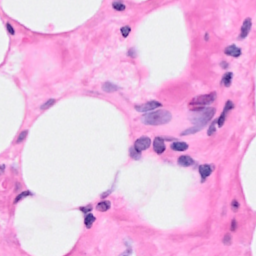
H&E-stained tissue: Breast